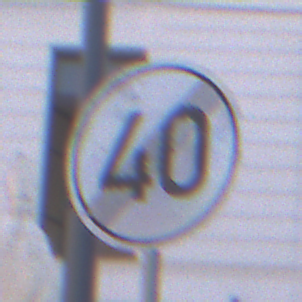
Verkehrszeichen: EndeGeschwindigkeit40
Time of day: SunriseSunset
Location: Outdoor (Urban)
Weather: PartlyCloudy
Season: NotSpecified
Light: Natural